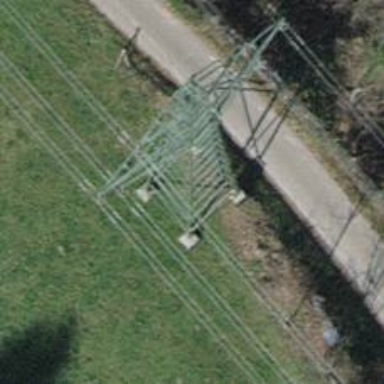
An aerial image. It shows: Power line is depicted.